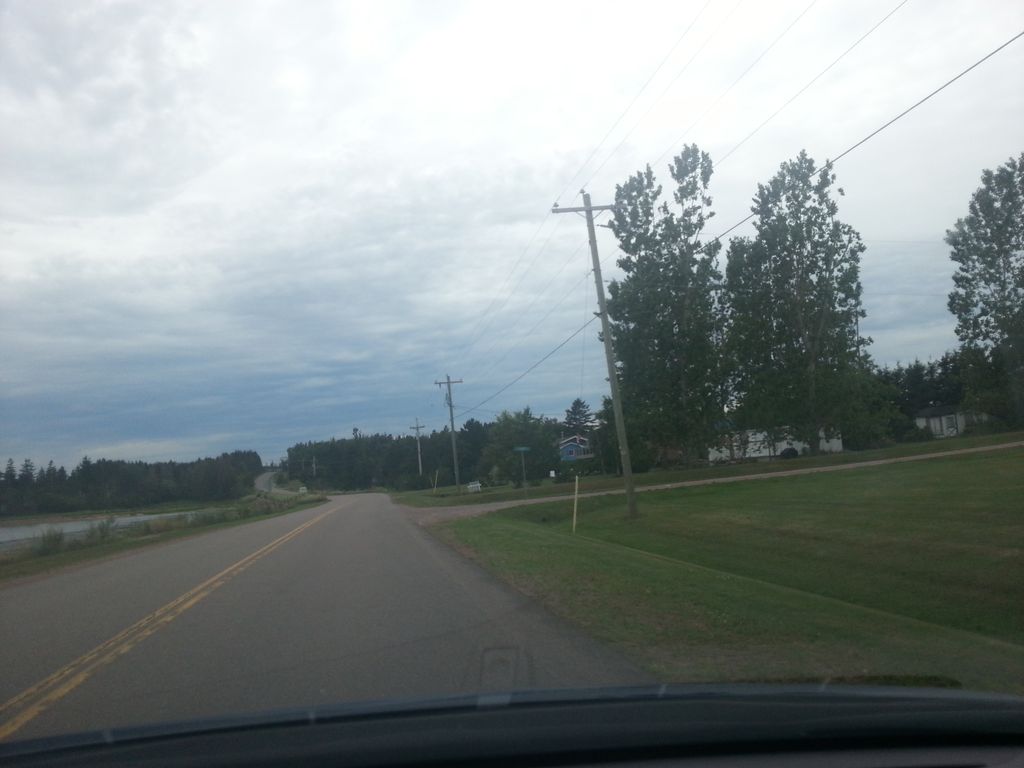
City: charlottetown